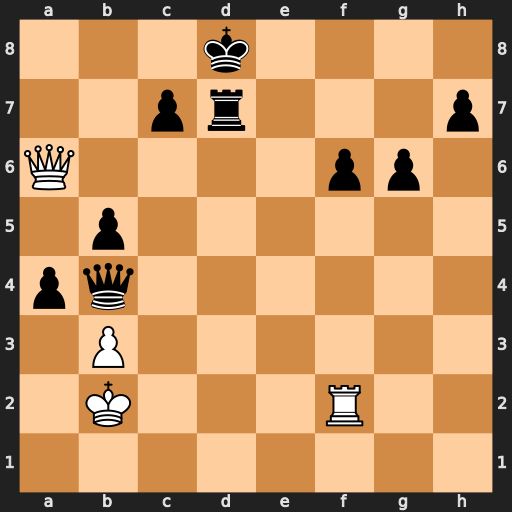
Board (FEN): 3k4/2pr3p/Q4pp1/1p6/pq6/1P6/1K3R2/8
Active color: w
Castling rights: -
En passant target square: -
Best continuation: Qa8+ Ke7 Re2+ Kd6 Qf8+